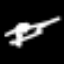
Label: hourglass